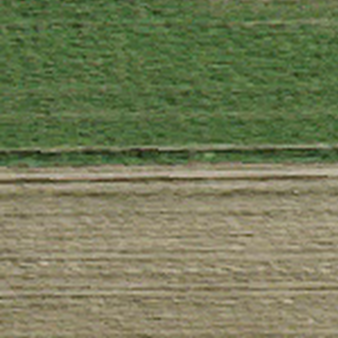
Label: other